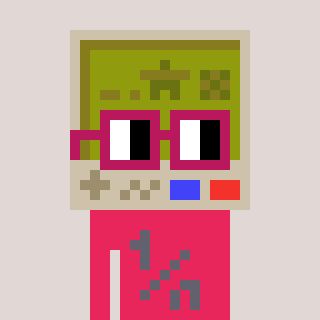
a pixel art character with square dark red glasses, a gameboy-shaped head and a redpinkish-colored body on a warm background